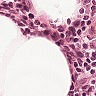
Metastatic tissue present: no